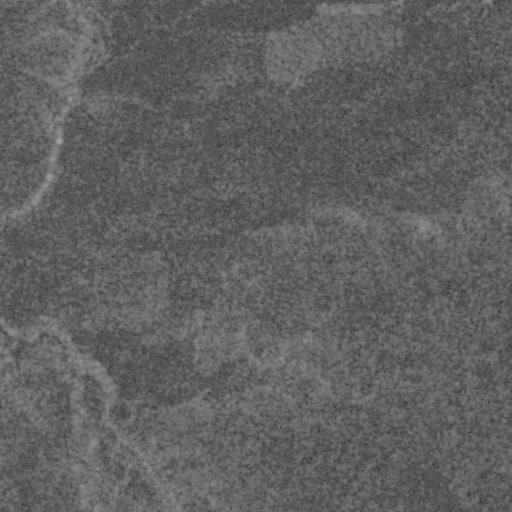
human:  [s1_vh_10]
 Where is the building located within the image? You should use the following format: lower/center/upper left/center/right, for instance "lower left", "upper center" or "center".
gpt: The building is located in the upper right of the image.
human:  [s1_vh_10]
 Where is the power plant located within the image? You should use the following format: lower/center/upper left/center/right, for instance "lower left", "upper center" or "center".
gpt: There is no power plant in the image.

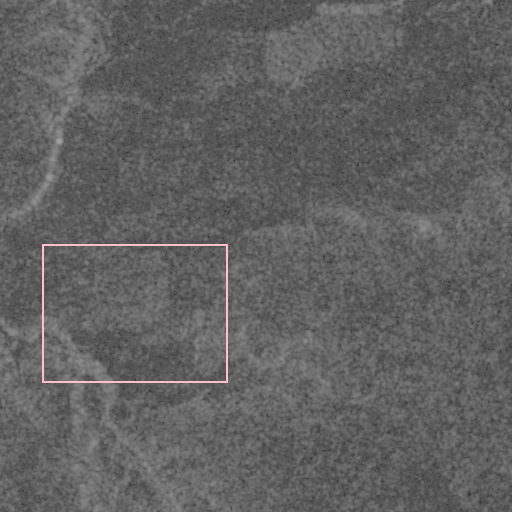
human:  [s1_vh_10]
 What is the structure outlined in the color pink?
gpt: The structure outlined in pink is a crop field.
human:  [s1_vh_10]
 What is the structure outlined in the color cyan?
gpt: There is no cyan outline.